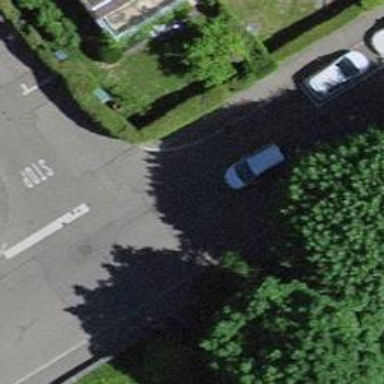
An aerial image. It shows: Residential road with asphalt surface. Both sides have sidewalks.